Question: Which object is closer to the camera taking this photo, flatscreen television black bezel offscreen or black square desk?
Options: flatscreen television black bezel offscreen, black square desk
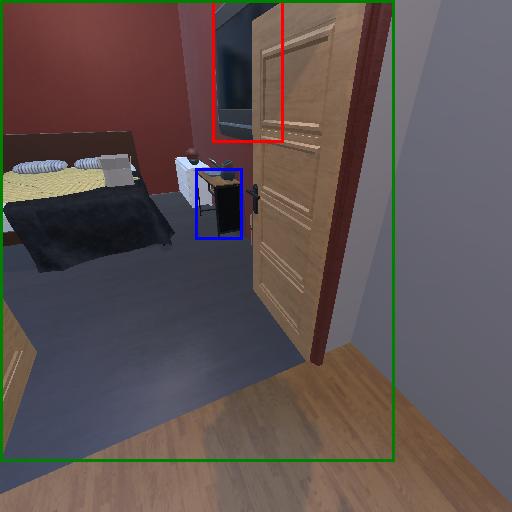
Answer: flatscreen television black bezel offscreen